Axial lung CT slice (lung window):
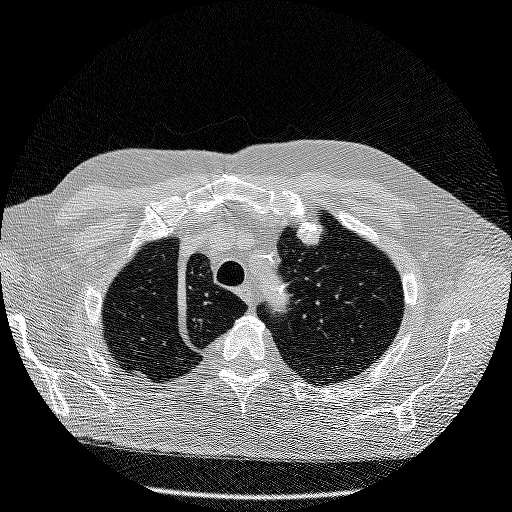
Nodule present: no